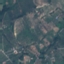
Land use / land cover: PermanentCrop